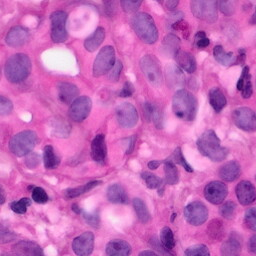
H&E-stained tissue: Pancreatic